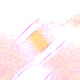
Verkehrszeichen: Vorfahrtsstrasse
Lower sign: EndeSaemtlicherBegrenzungen
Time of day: SunriseSunset
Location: Outdoor (Nature)
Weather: Clear
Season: NotSpecified
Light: Natural